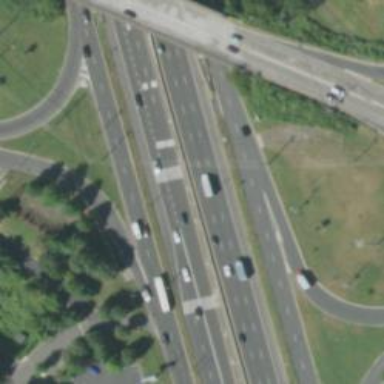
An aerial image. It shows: Urban freeway or expressway.